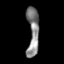
Tissue: skin
Cell type: Epithelial cells
Senescence score: 0.2834
Nuclear area (px): 561
Mean DAPI intensity: 130.627